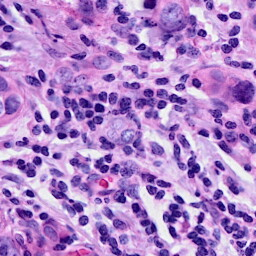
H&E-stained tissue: Breast